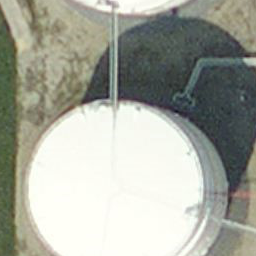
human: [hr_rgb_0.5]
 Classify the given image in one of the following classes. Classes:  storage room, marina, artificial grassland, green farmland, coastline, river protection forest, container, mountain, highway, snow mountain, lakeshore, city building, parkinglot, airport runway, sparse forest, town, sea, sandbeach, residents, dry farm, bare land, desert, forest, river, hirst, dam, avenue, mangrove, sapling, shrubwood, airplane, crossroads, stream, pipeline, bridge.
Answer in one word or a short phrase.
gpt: storage room